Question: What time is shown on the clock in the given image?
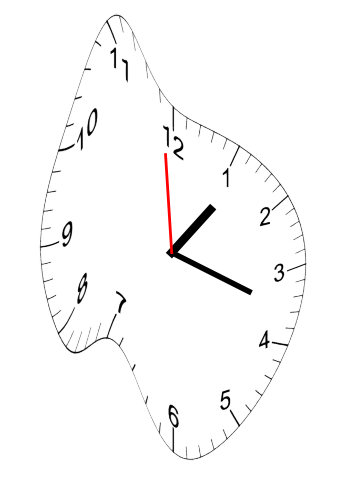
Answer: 01:17:59